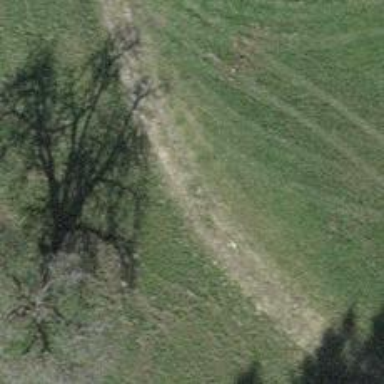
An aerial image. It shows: Track with grass surface categorized as grade4 tracktype.